Question: I have a UITableView that has a UIImageView which traverses it one row at a time at the click of a button (up/down). What I would like to do now is allow the user to drag the UIImageView up or down the table ONLY (i.e. no sideways movement). If majority of the UIImageView is over a particular cell, then when the user lets go of their finger, then I want the UIImageView to link to that row. Here is an image of the UITableView, with the UIImageView:

The scroll bar is the UIImageView that needs to move or down. I realize that I am supposed to implement the following methods:
'''
- (void)touchesBegan:(NSSet *)touches withEvent:(UIEvent *)event {
// We only support single touches, so anyObject retrieves just that touch from touches.
UITouch *touch = [touches anyObject];
if ([touch view] != _imageView) {
return;
}
}
- (void)touchesMoved:(NSSet *)touches withEvent:(UIEvent *)event {
UITouch *touch = [touches anyObject];
if ([touch view] == _imageView) {
return;
}
}
- (void)touchesEnded:(NSSet *)touches withEvent:(UIEvent *)event {
UITouch *touch = [touches anyObject];
//here is where I guess I need to determine which row contains majority of the scrollbar. This would only measure the y coordinate value, and not the x, since it will only be moving up or down.
return;
}
}
'''
However, I am not sure HOW to achieve this functionality. I have tried to find similar examples online, and I have looked at the MoveMe example code from Apple, but I am still stuck. Please also note that my scroll bar is NOT the exact same size as a row in the table, but rather, a bit longer, but with the same height.
Thanks in advance to all who reply
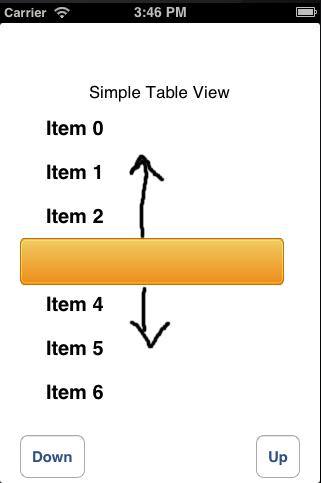
Answer: Try adding a <URL> to the UIImageView. Start by getting the image view's current location, then use the 'translationInView' method to determine where to move the image view.
From Apple's documentation:
> If you want to adjust a view's location to keep it under the user's
finger, request the translation in that view's superview's coordinate
system... Apply the translation value to the state of the view when the gesture is first recognized--do not concatenate the value each time the handler is called.
Here's the basic code to add the gesture recognizer:
'''
UIPanGestureRecognizer *panGesture = [[UIPanGestureRecognizer alloc] initWithTarget:self action:@selector(panView:)];
[imageView addGestureRecognizer:panGesture];
'''
Then, do the math to determine where to move the view.
'''
- (void)panView:(UIPanGestureRecognizer*)sender
{
CGPoint translation = [sender translationInView:self];
// Your code here - change the frame of the image view, and then animate
// it to the closest cell when panning finishes
}
'''